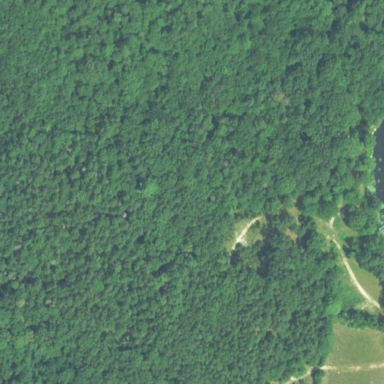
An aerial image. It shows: Woodland with needle-leaved trees.